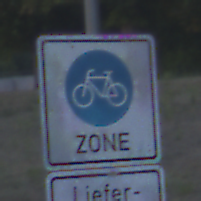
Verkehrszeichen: BeginnFahrradzone
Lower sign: BesondereFahrzeugeUndTransportgueter5
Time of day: SunriseSunset
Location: Outdoor (Urban)
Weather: Clear
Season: NotSpecified
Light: Natural